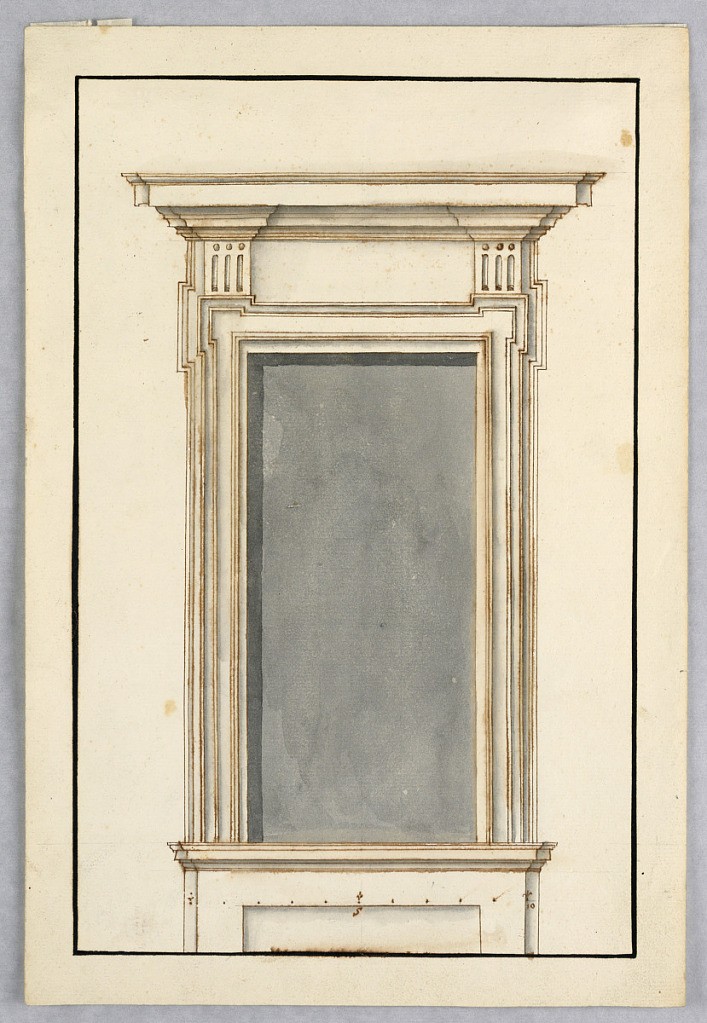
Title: Project for a Window Case
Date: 1650–1700
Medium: Pen and brown ink, brush and gray wash on off-white laid paper
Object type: Drawing
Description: Elevation of door frame with a straight entablature supported by two consoles with triglyphs. Below is a dado with scale.